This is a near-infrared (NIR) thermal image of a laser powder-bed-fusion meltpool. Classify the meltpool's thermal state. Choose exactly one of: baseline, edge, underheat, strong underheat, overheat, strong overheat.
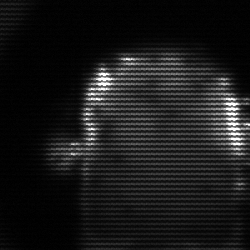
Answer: baseline